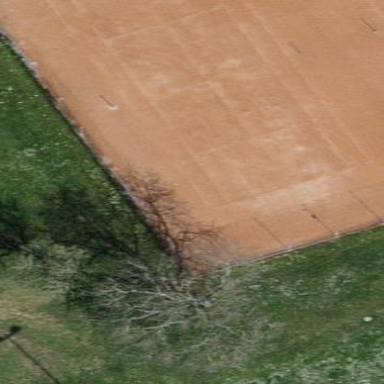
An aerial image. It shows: Tennis court on pitch designated for leisure land.